Question: I want to access to the parent widget elements from child widget.
The parent widget has 'Qlistwidget', I want to transfer the selected item from parent to child widget.

I have tried to make a simple example to access to the parent window title, then after that I will try to access to selected item in 'qlistWidget'.
But the first trying to access the parent widget window title has been failed.
'''
ui->lineEdit->setText(this->parentWidget()->windowTitle());
'''
- - 'qlistWidget'
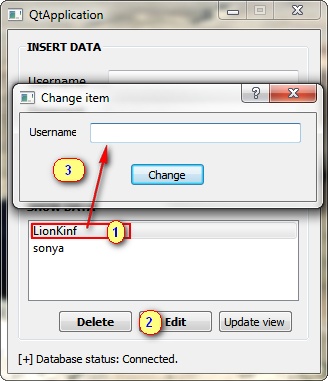
Answer: Use 'parent()' function to get a parent of your 'QObject'. To get children of your parent, use QObject's 'findChildren' function, passing object name or type as template.
'QListWidget' class has 'selectedItems()' member function, will return selected item.
Use 'qobject_cast' to cast your 'QObject' pointers to needed class.